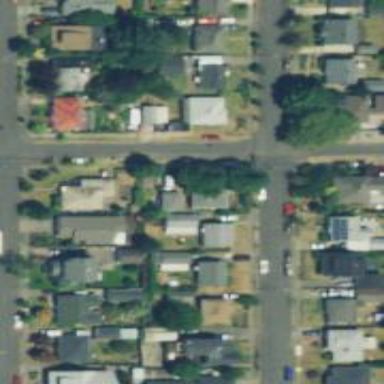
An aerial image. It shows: Residential road with sidewalk on the left.